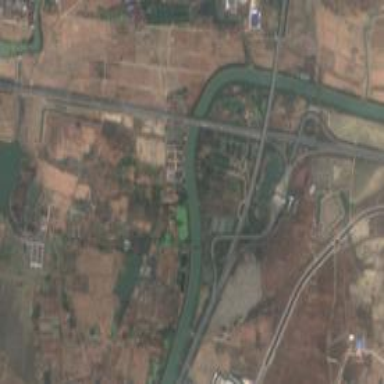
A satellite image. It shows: Motorway junction.